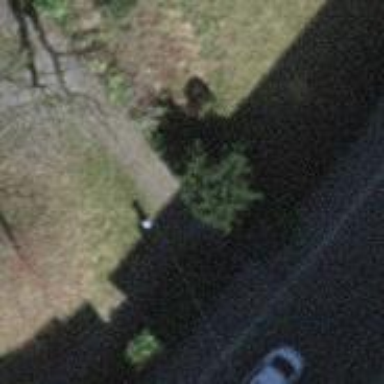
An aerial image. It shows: Footway made of paving stones.